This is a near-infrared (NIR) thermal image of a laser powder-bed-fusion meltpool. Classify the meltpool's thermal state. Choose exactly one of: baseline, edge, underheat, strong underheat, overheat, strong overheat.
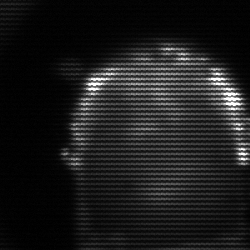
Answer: baseline